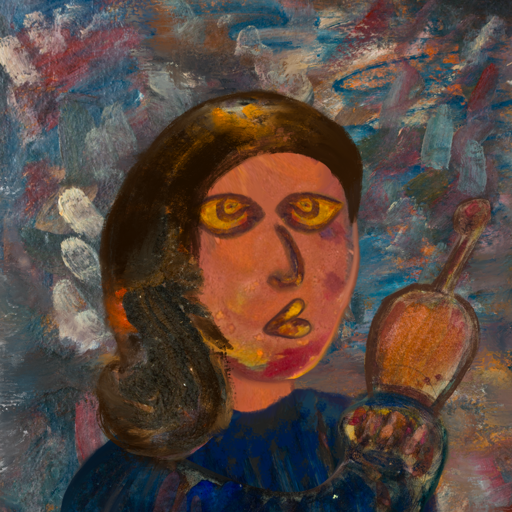
Background: Boggyland, Head And Neck Side: Mother_And_Son_Son, Face Side: Comrade, Bust: Pipe, Hair Side: Gypsy_Queen, Head Accessory: Blank, Second Necklace: Blank, Necklace: Blank, Baby: Blank